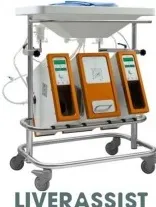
(B) Normothermic machine perfusion device, Liver Assist (Organ Assist, Groningen, the Netherlands).
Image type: electrography (ekg)